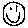
Label: smiley face